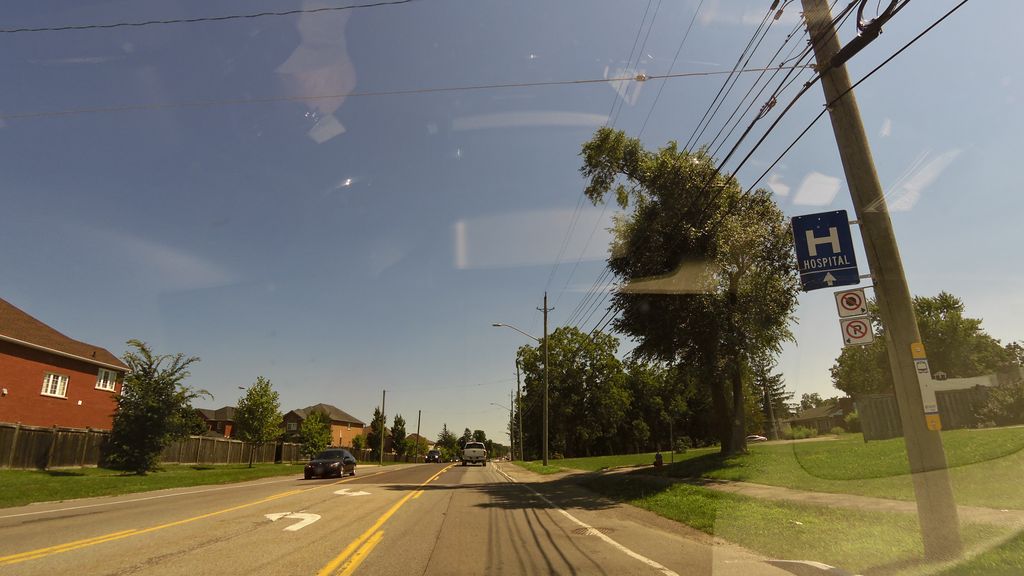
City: hamilton